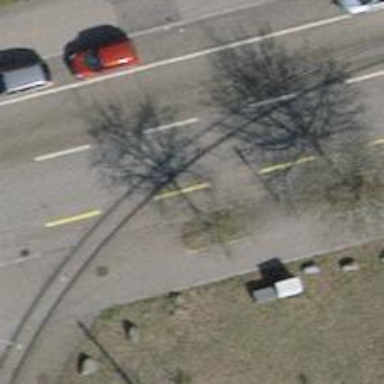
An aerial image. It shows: Avenue lined with trees.